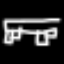
Label: bed